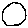
Label: hexagon